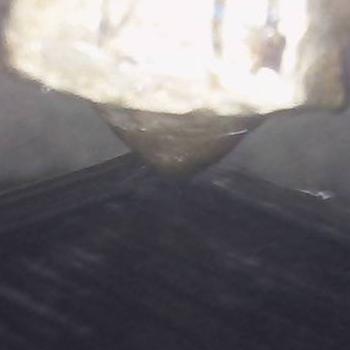
Flow rate: 35%